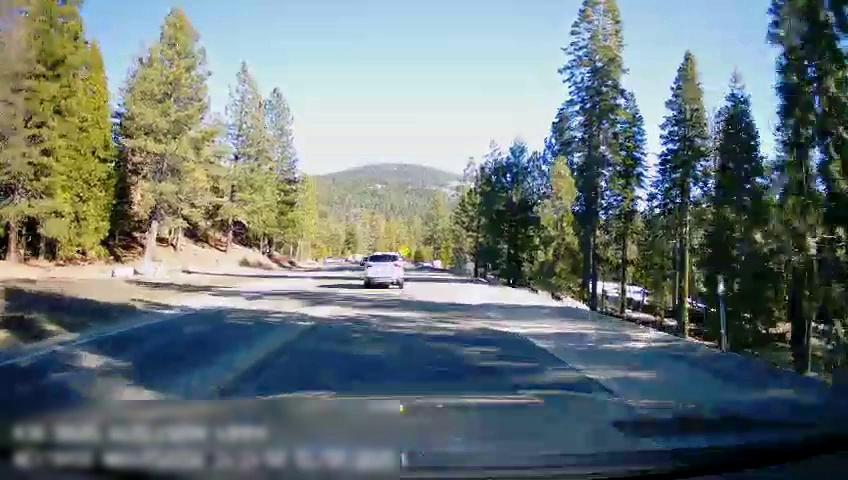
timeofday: Day
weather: Sunny
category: Drivable Space
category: Vehicles | SUV
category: Lanes | Current Lane
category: Lanes | Opposite Lane